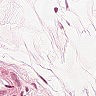
Metastatic tissue present: no